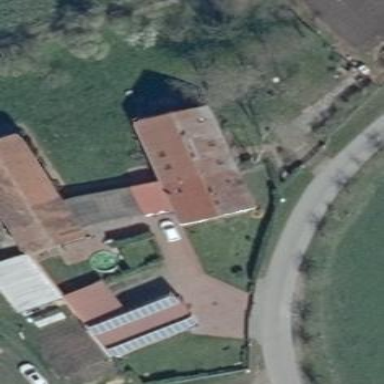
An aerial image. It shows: Simple and straightforward house.